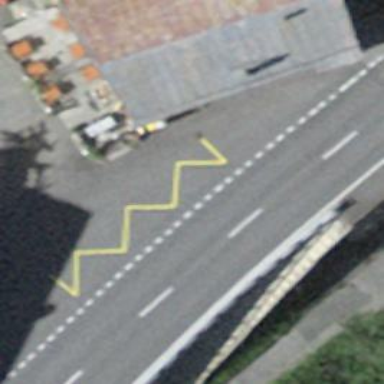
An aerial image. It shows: Bus stop with platform for public transport.